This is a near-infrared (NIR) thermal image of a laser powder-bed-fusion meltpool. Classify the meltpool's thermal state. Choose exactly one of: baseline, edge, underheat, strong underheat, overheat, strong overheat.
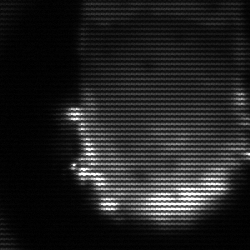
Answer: baseline